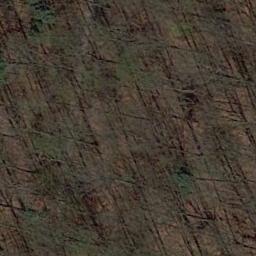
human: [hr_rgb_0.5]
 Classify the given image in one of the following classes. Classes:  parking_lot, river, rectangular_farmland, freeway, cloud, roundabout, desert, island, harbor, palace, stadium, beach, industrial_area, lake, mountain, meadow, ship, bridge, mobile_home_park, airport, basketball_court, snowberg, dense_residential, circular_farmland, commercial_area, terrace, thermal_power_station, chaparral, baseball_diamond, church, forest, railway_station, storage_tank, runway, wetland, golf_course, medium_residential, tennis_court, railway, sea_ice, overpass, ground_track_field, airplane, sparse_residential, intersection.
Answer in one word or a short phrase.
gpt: forest